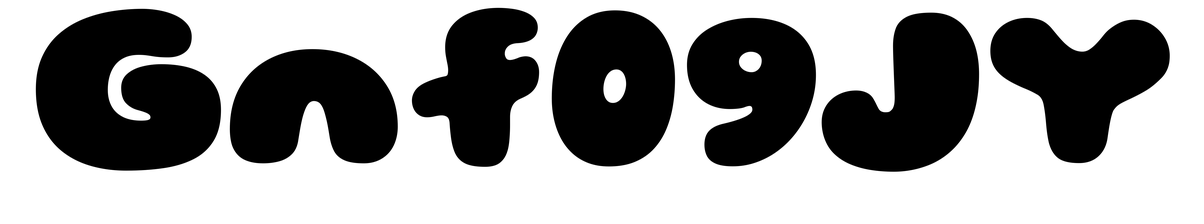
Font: Gluten_Black